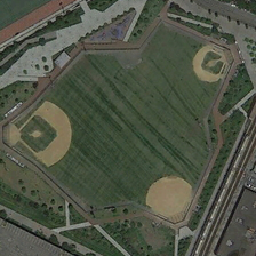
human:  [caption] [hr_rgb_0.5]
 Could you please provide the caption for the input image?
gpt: The three baseball fields are irregularly shaped.

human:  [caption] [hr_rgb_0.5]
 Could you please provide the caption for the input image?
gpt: The three baseball fields were surrounded by sparse green trees.

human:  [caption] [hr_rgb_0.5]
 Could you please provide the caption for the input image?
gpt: The three baseball fields are surrounded by sparse green trees.

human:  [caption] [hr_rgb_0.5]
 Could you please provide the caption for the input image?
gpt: The three baseball fields form an irregular shape.

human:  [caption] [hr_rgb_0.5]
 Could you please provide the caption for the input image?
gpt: All three baseball fields have been deformed.